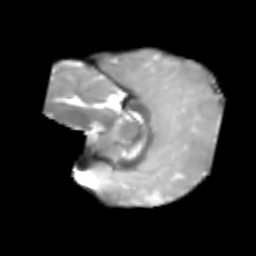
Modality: T2w
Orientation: sagittal
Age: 6
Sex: male
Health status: healthy